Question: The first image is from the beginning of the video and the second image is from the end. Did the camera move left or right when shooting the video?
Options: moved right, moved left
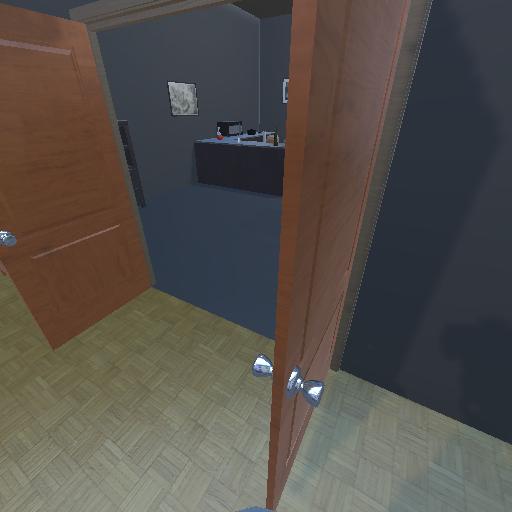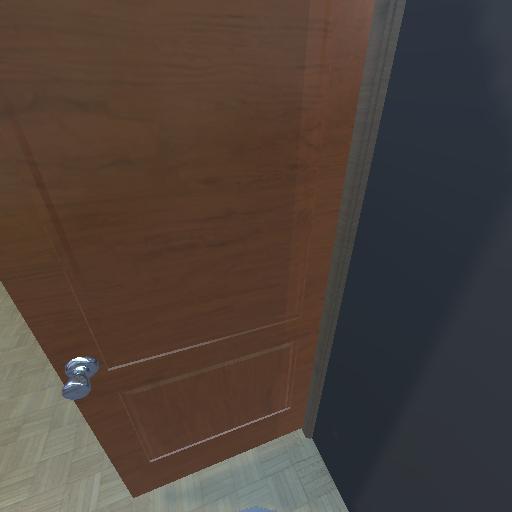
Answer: moved right